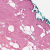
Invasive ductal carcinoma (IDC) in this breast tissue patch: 0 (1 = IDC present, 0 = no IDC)